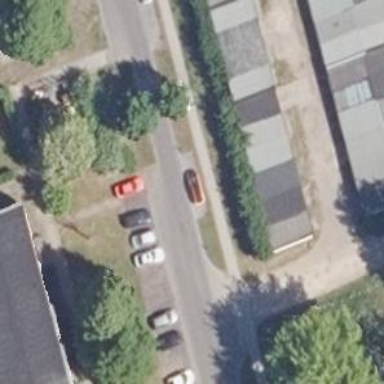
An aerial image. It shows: Residential road with asphalt surface and traffic calming feature called choker.